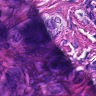
Metastatic tissue present: yes